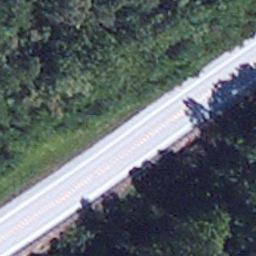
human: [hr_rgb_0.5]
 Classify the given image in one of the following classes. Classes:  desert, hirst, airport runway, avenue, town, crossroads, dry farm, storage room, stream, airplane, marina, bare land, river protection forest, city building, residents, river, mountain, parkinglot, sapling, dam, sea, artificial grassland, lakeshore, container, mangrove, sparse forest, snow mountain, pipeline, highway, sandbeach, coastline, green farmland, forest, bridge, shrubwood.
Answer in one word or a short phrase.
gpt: avenue